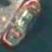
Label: Towing_vessel